Aerial crown-view tile of a tropical tree (Barro Colorado Island, Panama), acquired 20250715:
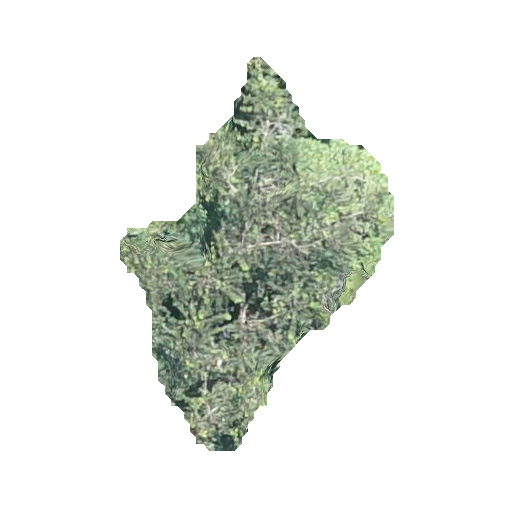
Species: Virola surinamensis
GBIF accepted scientific name: Virola surinamensis
Crown area: 82.546 m²